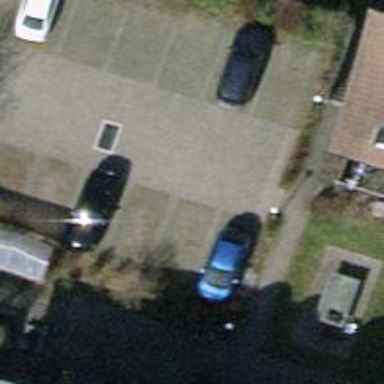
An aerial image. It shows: Parking aisle designated as service road.